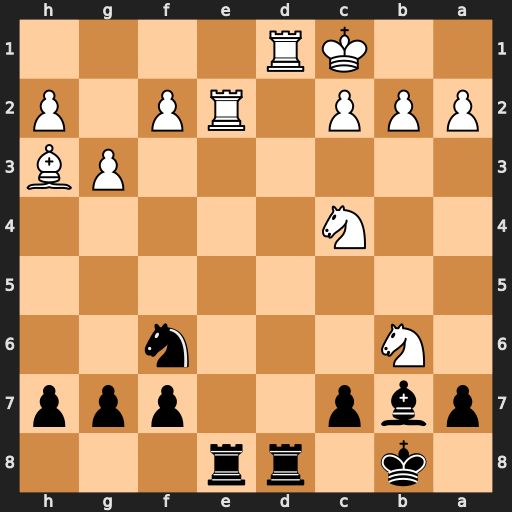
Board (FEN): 1k1rr3/pbp2ppp/1N3n2/8/2N5/6PB/PPP1RP1P/2KR4
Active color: b
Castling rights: -
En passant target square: -
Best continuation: Rxd1+ Kxd1 Bf3 Nd7+ Nxd7